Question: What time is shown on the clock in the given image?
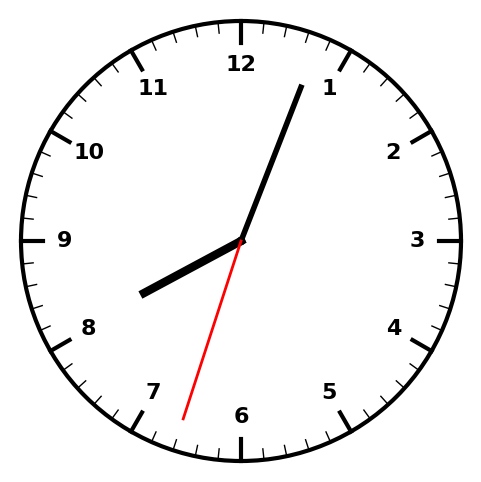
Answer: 08:03:33